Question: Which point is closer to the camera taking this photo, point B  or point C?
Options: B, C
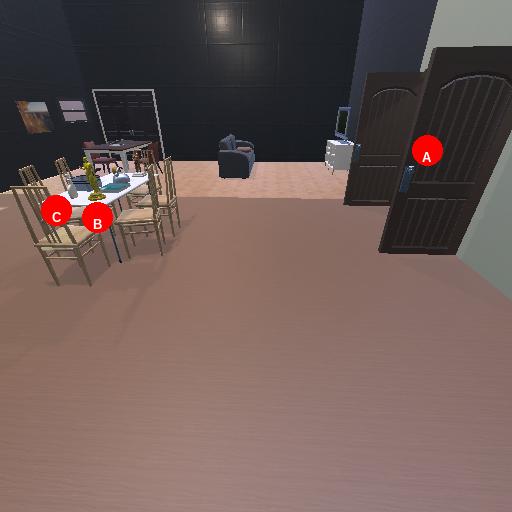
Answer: B